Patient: sex M, age 65
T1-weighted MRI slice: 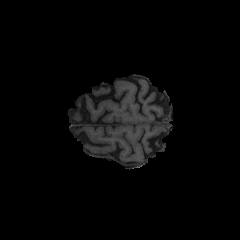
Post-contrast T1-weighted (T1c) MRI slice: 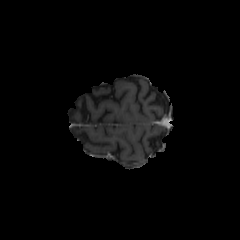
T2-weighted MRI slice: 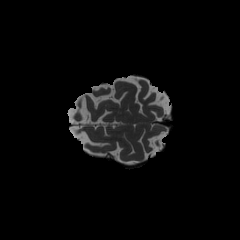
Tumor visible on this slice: no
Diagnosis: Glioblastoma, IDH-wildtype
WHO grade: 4